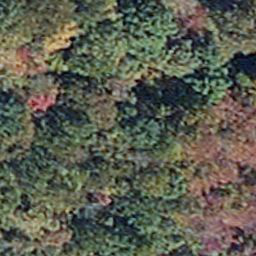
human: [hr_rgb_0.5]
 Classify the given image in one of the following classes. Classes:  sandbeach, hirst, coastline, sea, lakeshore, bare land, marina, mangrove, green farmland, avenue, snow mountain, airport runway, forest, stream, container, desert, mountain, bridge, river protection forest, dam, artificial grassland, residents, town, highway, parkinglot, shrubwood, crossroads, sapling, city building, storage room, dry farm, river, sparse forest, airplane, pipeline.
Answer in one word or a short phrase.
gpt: mangrove